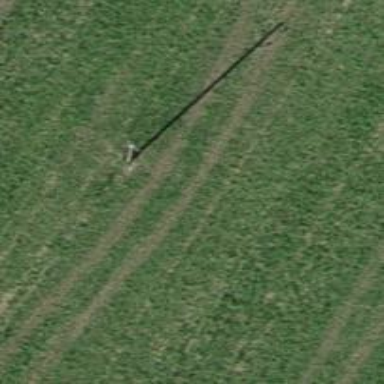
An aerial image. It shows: Minor power line.